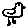
Label: bird